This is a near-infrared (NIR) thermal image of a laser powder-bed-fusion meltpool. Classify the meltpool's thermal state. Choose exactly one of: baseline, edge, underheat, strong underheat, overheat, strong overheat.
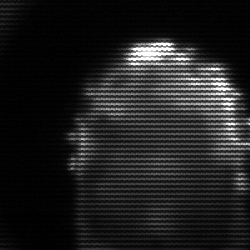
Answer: baseline